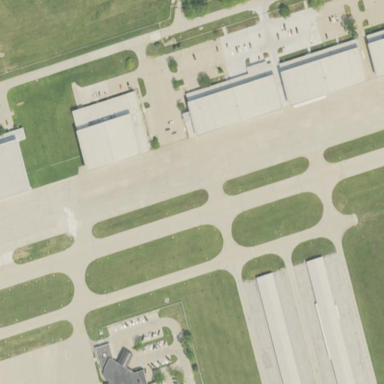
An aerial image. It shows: Apron at the airport.